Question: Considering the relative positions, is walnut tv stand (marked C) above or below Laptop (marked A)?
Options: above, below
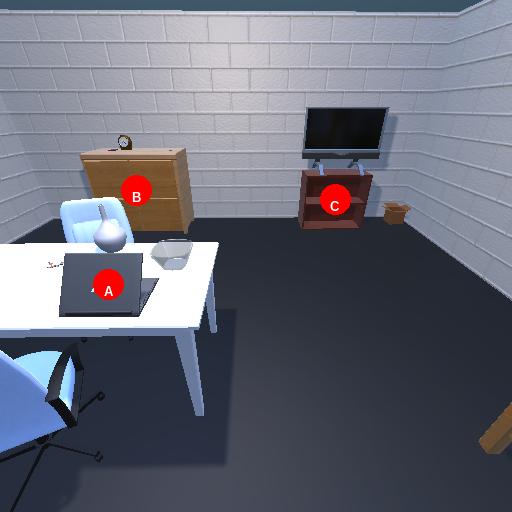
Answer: above